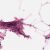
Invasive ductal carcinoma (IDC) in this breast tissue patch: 0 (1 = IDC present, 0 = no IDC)